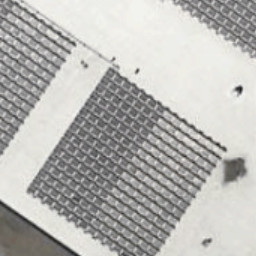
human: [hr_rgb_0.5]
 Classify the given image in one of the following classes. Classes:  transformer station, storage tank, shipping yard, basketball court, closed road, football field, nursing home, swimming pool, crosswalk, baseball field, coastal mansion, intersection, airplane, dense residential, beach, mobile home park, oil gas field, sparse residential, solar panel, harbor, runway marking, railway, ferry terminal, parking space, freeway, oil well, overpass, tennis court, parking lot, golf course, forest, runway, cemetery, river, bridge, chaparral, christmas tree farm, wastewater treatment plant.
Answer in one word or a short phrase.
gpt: solar panel